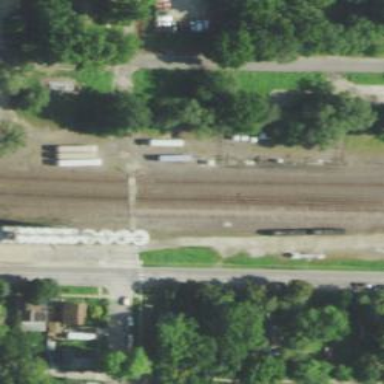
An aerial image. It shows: Railway spur service.